Interaction volume radius: 10 \u00c5
Interaction volume height: 10 \u00c5
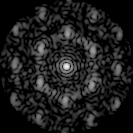
Disorder parameter: 0.5605